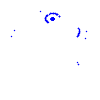
Particle: kaon